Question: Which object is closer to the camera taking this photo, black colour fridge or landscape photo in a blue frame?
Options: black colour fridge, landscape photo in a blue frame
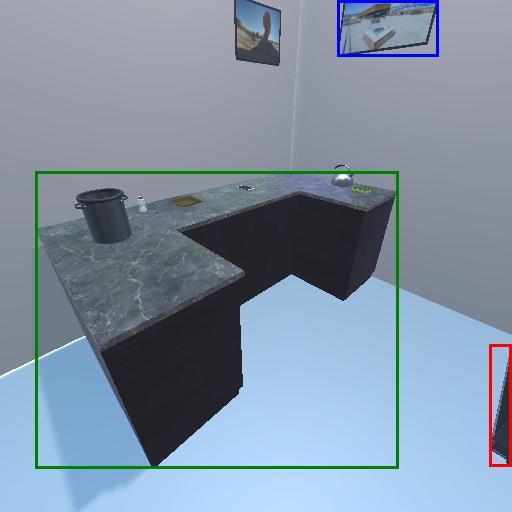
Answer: black colour fridge